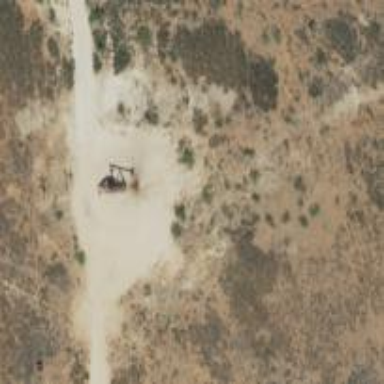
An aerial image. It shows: Petroleum well.